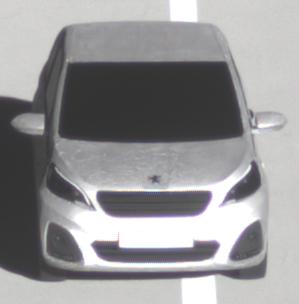
Make: Peugeot
Model: 108 1.0 VTi 68
Detailed model: 108
Model produced from: 2015/03
Model produced until: 2016/10
Doors: 3
Color: white
Road condition: dry road
Daytime: morning or afternoon
Contrast: high contrast